Question: I am using a library that recursively scans really fast the files and directories of a folder. The output is a 'List<WIN32_FIND_DATAW>' . <URL>.
I managed to convert FILETIME to DateTime with the following extension method:
'''
public static DateTime convertToDateTime(this System.Runtime.InteropServices.ComTypes.FILETIME time)
{
ulong high = (ulong)time.dwHighDateTime;
int low = time.dwLowDateTime;
uint uLow = (uint)low;
high = high << 32;
return DateTime.FromFileTime((long)(high | (ulong)uLow));
}
'''
and I get the file size as:
'''
(UInt64)((nFileSizeHigh * (2 ^ 32)) + nFileSizeLow);
'''
I find those methods online don't recall where.
Here is a random WIN32_FIND_DATA object created when I iterated through my C:\ Drive

How could I construct the same object? I don't know how to get the cAlternateName although I don't think I need that. I don't know how to go back and convert a DateTime to FILETIME. Lastly I don't know how to convert a file size into nFileSizeHigh and nFileSizeLow.
---
the library used this methods in order to constuct the WIN32_FIND_DATAW objects:
'''
[DllImport("kernel32.dll", CharSet = CharSet.Unicode, SetLastError = true)]
public static extern IntPtr FindFirstFileW(string lpFileName, out WIN32_FIND_DATAW lpFindFileData);
[DllImport("kernel32.dll", CharSet = CharSet.Unicode)]
public static extern bool FindNextFile(IntPtr hFindFile, out WIN32_FIND_DATAW lpFindFileData);
[DllImport("kernel32.dll")]
public static extern bool FindClose(IntPtr hFindFile);
'''
Maybe there exists a 'public static extern bool FindFile(IntPtr hFindFile, out WIN32_FIND_DATAW lpFindFileData);' method. so that I can construct the WIN32_FIND_DATAW objects that I need.
---
## Edit
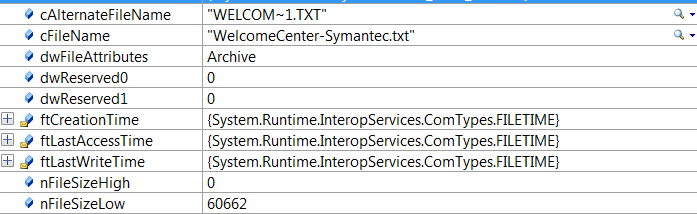
Answer: Here is the declaration of necessary structures.
'''
public struct FILETIME
{
public UInt32 dwLowDateTime;
public UInt32 dwHighDateTime;
}
public unsafe struct WIN32_FIND_DATAW
{
public UInt32 dwFileAttributes;
public FILETIME ftCreationTime;
public FILETIME ftLastAccessTime;
public FILETIME ftLastWriteTime;
public UInt32 nFileSizeHigh;
public UInt32 nFileSizeLow;
public UInt32 dwReserved0;
public UInt32 dwReserved1;
public fixed Char cFileName[256];
public fixed Char cAlternateFileName[14];
}
'''
You can construct and initialize such object as usual structure in C#.
The 64-bit integer stored in 'FILETIME' structure represents the number of 100-nanosecond intervals since January 1, 1601 (UTC). In .NET 'DateTime.Ticks' represents the number of 100-nanosecond intervals that have elapsed since 12:00:00 midnight, January 1, 0001. So, to convert 'DateTime' to 'FILETIME' you just need to subtract 1600 years from 'DateTime' and write number of ticks as pair of unsigned 32-bit integers. Or you can just call 'DateTime.ToFileTimeUtc()':
'''
FILETIME fileTime = new FILETIME();
Int64 ticks = DateTime.Now.ToFileTimeUtc();
fileTime.dwLowDateTime = (UInt32)ticks;
fileTime.dwHighDateTime = (UInt32)(ticks >> 32);
'''